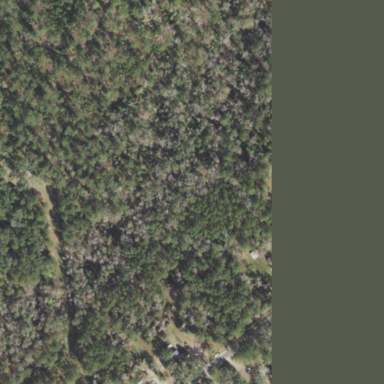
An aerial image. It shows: Mixed leaf woodland.